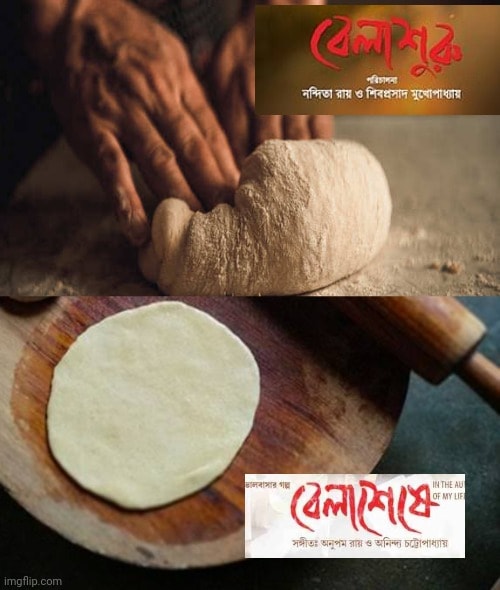
Text: বেলা শুরু, বেলা শেষে
Label: Non Hate